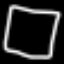
Label: square